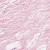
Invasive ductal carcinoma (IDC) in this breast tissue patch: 0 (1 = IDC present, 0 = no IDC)